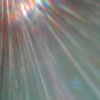
Label: sunburn